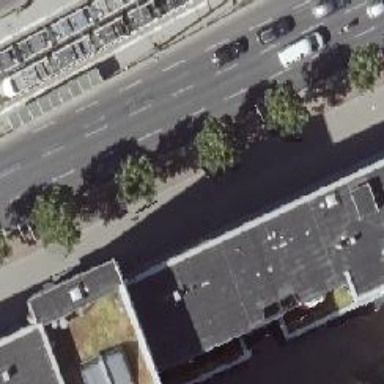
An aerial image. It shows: Footway that passes through building tunnel.